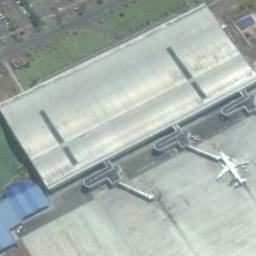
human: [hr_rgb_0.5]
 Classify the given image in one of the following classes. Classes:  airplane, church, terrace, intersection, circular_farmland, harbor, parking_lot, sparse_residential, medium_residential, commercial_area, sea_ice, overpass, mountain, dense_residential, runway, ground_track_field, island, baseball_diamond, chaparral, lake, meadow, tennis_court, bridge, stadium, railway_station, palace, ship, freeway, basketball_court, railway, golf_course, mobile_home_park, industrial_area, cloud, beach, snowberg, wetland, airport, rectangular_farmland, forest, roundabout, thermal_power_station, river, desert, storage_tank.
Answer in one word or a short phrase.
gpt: airplane